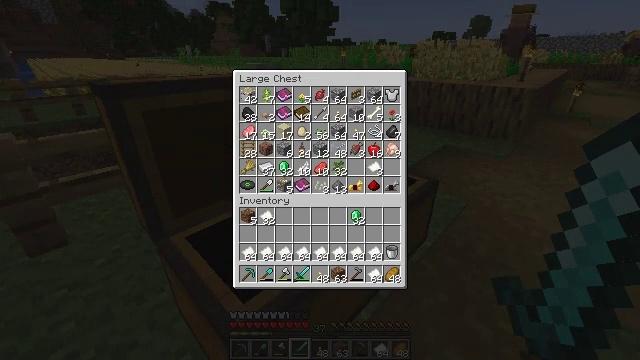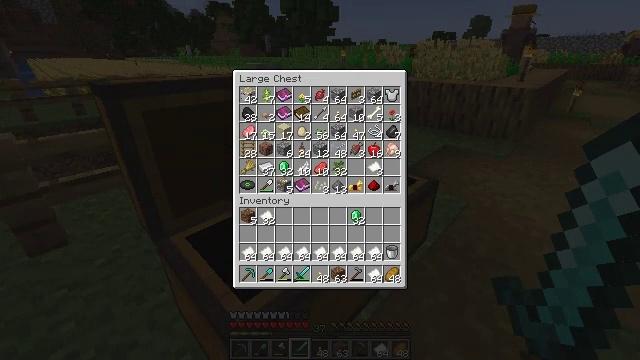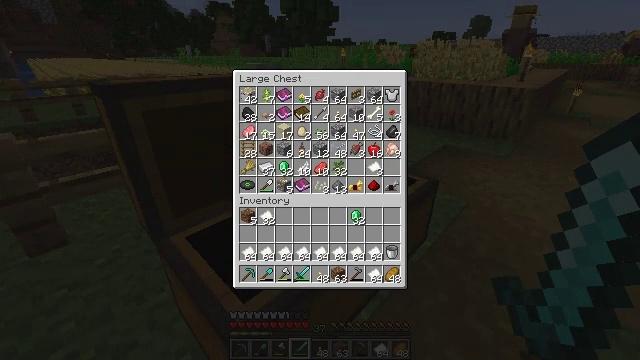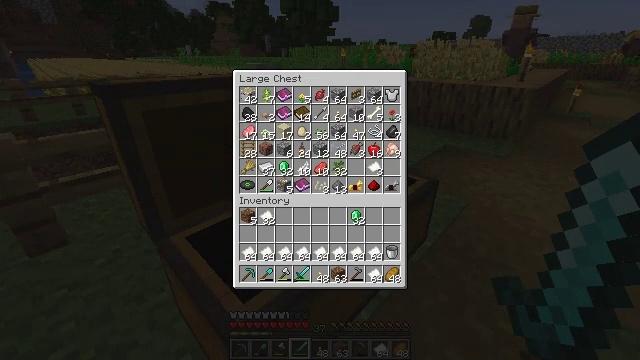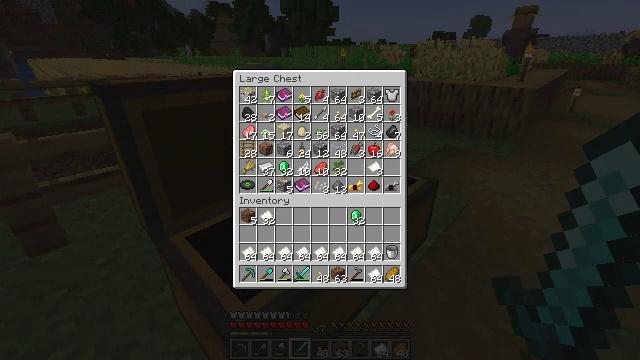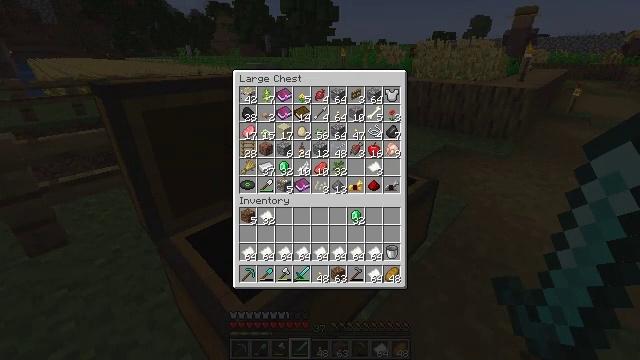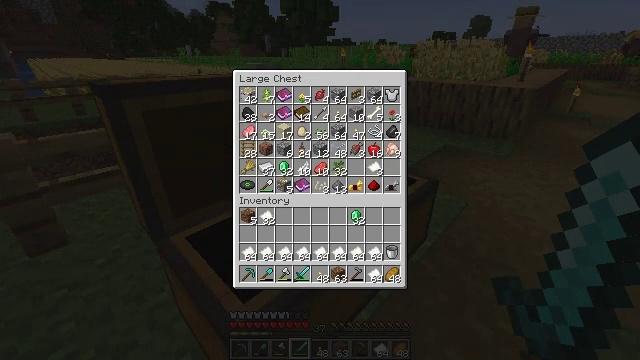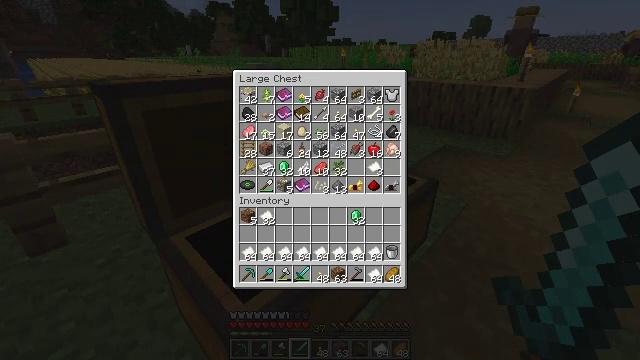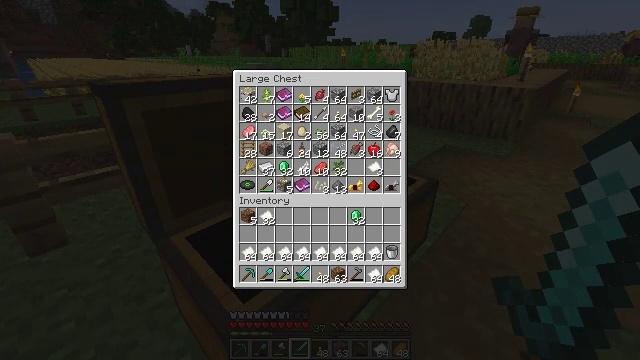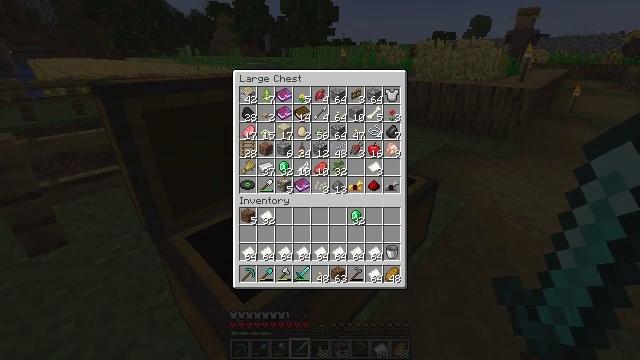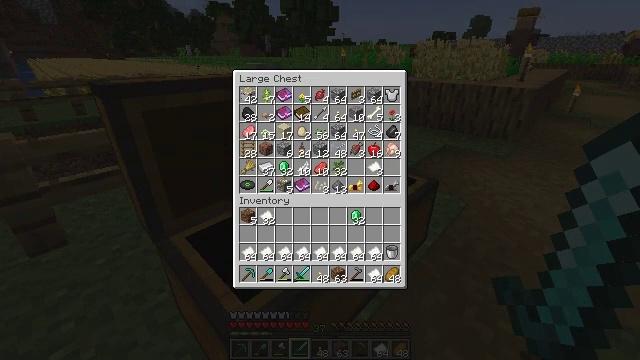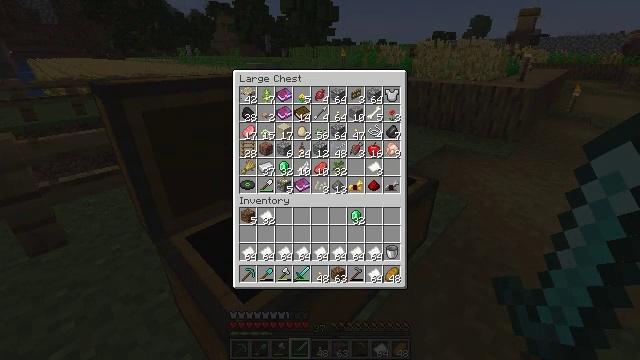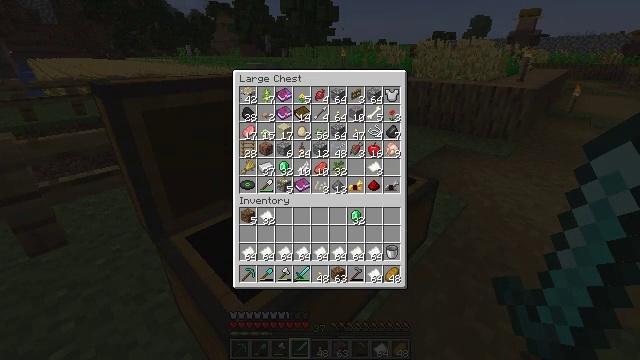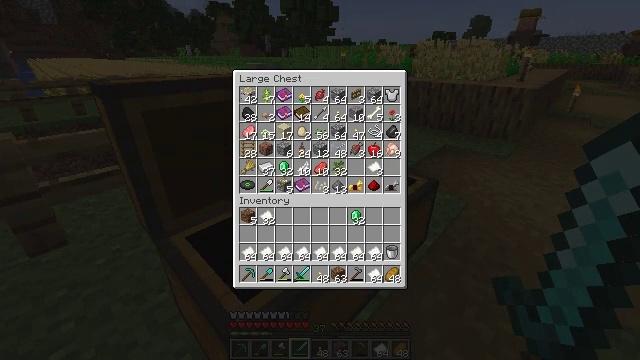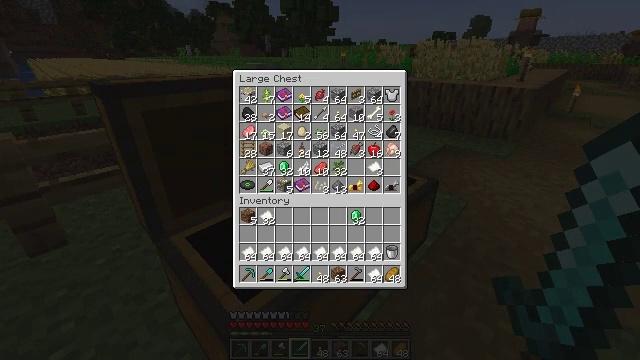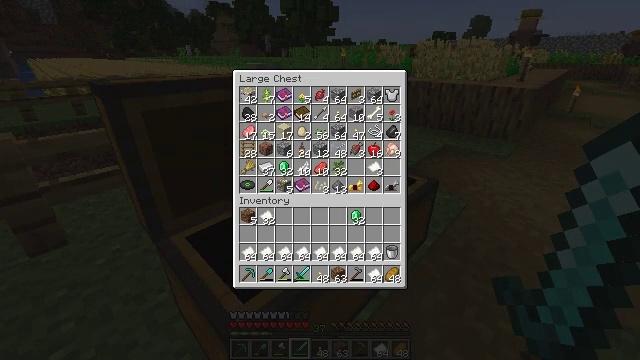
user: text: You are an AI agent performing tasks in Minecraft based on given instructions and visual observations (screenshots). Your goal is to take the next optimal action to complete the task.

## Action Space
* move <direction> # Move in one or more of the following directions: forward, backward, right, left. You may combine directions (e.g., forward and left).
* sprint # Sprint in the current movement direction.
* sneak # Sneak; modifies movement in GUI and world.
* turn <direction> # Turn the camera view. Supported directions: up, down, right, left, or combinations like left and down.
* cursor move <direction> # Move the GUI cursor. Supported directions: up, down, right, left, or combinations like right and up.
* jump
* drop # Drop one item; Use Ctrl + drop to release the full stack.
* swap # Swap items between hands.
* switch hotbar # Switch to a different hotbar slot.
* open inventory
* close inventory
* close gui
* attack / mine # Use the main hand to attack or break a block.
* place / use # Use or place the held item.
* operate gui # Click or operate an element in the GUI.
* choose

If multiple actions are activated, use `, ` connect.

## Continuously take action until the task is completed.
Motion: motion action
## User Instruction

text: Attack the smithing table to collect it.
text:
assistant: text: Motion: no_op
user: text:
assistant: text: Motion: no_op
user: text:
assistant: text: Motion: no_op
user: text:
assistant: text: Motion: no_op
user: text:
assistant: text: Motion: no_op
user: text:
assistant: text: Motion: no_op
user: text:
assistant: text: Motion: no_op
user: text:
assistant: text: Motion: no_op
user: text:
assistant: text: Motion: no_op
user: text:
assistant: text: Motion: no_op
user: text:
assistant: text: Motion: no_op
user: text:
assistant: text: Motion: no_op
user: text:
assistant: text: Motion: no_op
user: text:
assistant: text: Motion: no_op
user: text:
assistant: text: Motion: no_op
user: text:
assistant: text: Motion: no_op
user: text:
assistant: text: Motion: no_op
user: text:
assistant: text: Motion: no_op
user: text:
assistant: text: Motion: no_op
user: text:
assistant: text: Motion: no_op
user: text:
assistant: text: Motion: no_op
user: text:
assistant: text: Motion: no_op
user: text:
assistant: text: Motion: no_op
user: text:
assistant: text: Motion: no_op
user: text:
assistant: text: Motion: no_op
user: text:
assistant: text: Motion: no_op
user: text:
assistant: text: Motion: no_op
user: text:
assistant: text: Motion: no_op
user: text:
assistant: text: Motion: no_op
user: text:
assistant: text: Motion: no_op